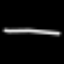
Label: line